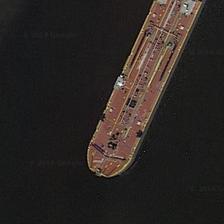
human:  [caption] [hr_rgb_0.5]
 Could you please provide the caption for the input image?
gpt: a large orange ship is sailing on the river .

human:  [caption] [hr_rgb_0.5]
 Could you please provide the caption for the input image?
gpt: a large ship travel in dark blue ocean .

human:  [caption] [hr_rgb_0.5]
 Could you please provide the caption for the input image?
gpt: a long red boat with a small gray boat are in water .

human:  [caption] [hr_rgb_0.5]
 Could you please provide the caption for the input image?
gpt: a red boat with a small gray boat is in water .

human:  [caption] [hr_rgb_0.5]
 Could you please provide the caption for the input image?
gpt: a red long boat is on black water .